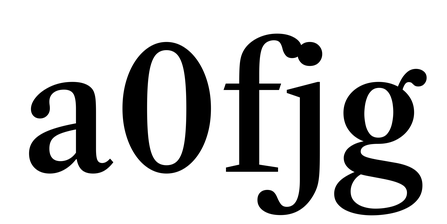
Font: LibreCaslonText_Medium